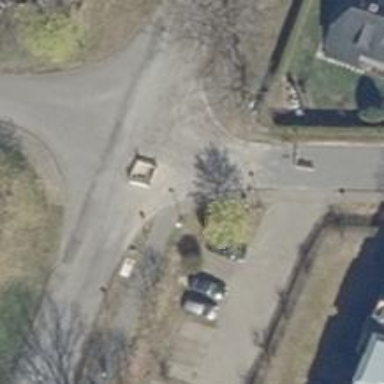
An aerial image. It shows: Unmarked road crossing.